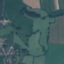
Land use / land cover class: Pasture